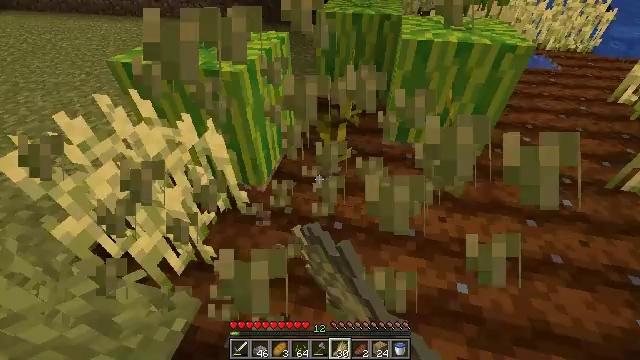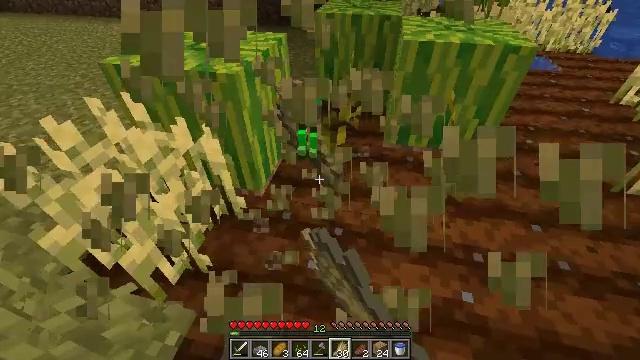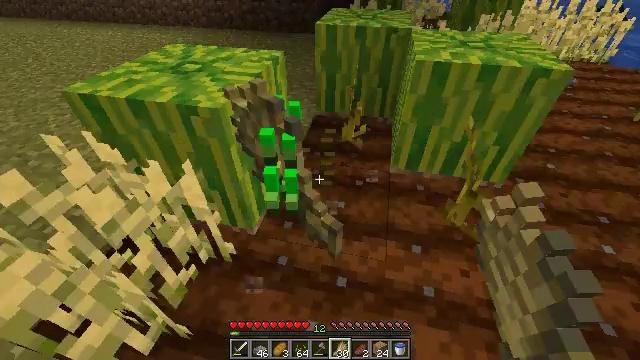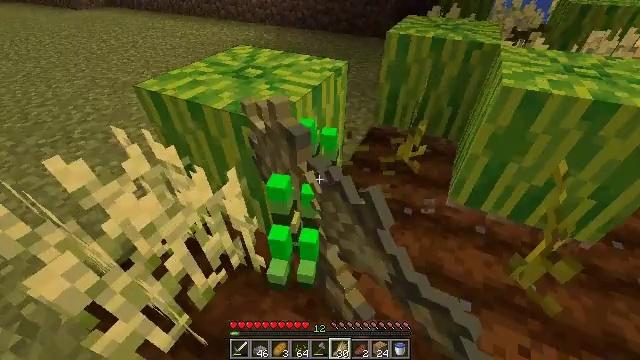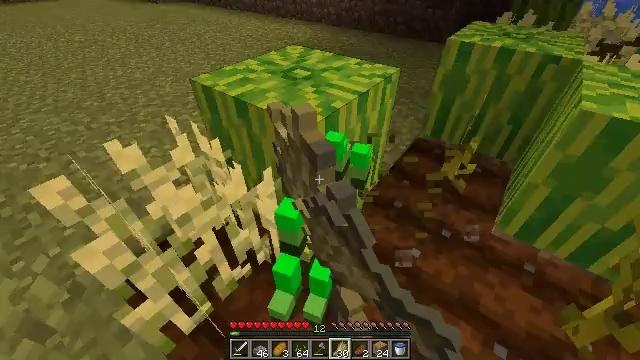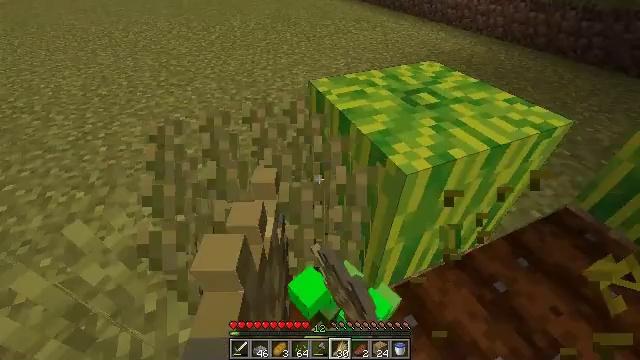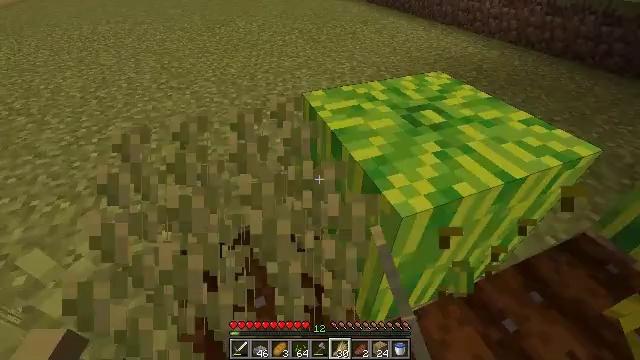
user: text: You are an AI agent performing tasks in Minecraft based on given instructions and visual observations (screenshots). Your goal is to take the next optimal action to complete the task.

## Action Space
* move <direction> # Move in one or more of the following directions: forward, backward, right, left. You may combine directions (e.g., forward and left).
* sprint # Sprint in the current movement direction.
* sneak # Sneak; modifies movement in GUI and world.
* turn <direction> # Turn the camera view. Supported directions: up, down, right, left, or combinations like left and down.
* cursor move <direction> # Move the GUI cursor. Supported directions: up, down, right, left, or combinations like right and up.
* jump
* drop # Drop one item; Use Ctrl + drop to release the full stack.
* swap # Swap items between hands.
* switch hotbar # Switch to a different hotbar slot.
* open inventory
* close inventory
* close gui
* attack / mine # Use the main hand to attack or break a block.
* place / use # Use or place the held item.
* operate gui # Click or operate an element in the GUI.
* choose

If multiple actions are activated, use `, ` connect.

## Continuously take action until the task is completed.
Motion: motion action
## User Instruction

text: Break the attached melon stem.
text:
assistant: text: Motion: move forward, attack / mine
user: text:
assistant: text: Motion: move forward, attack / mine
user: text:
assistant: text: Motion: move forward, turn left, attack / mine
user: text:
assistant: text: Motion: move forward, turn left, attack / mine
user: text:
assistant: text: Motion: move forward, turn left, attack / mine
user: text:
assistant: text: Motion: move forward, turn left, attack / mine
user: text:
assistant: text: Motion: attack / mine